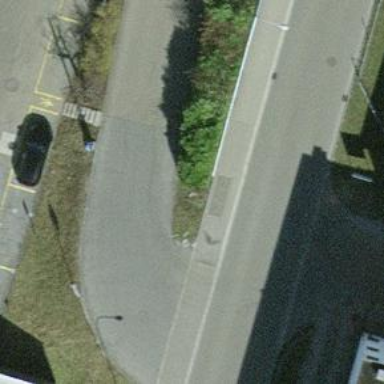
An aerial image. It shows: Lift gate barrier.